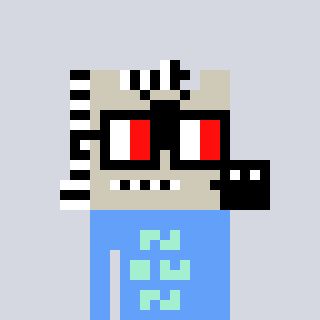
a pixel art character with square glasses with black frames and red eyes, a zebra-shaped head and a blue-colored body on a cool background